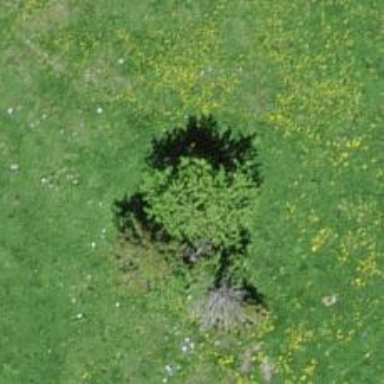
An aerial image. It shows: Evergreen needle-leaved tree.